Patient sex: M
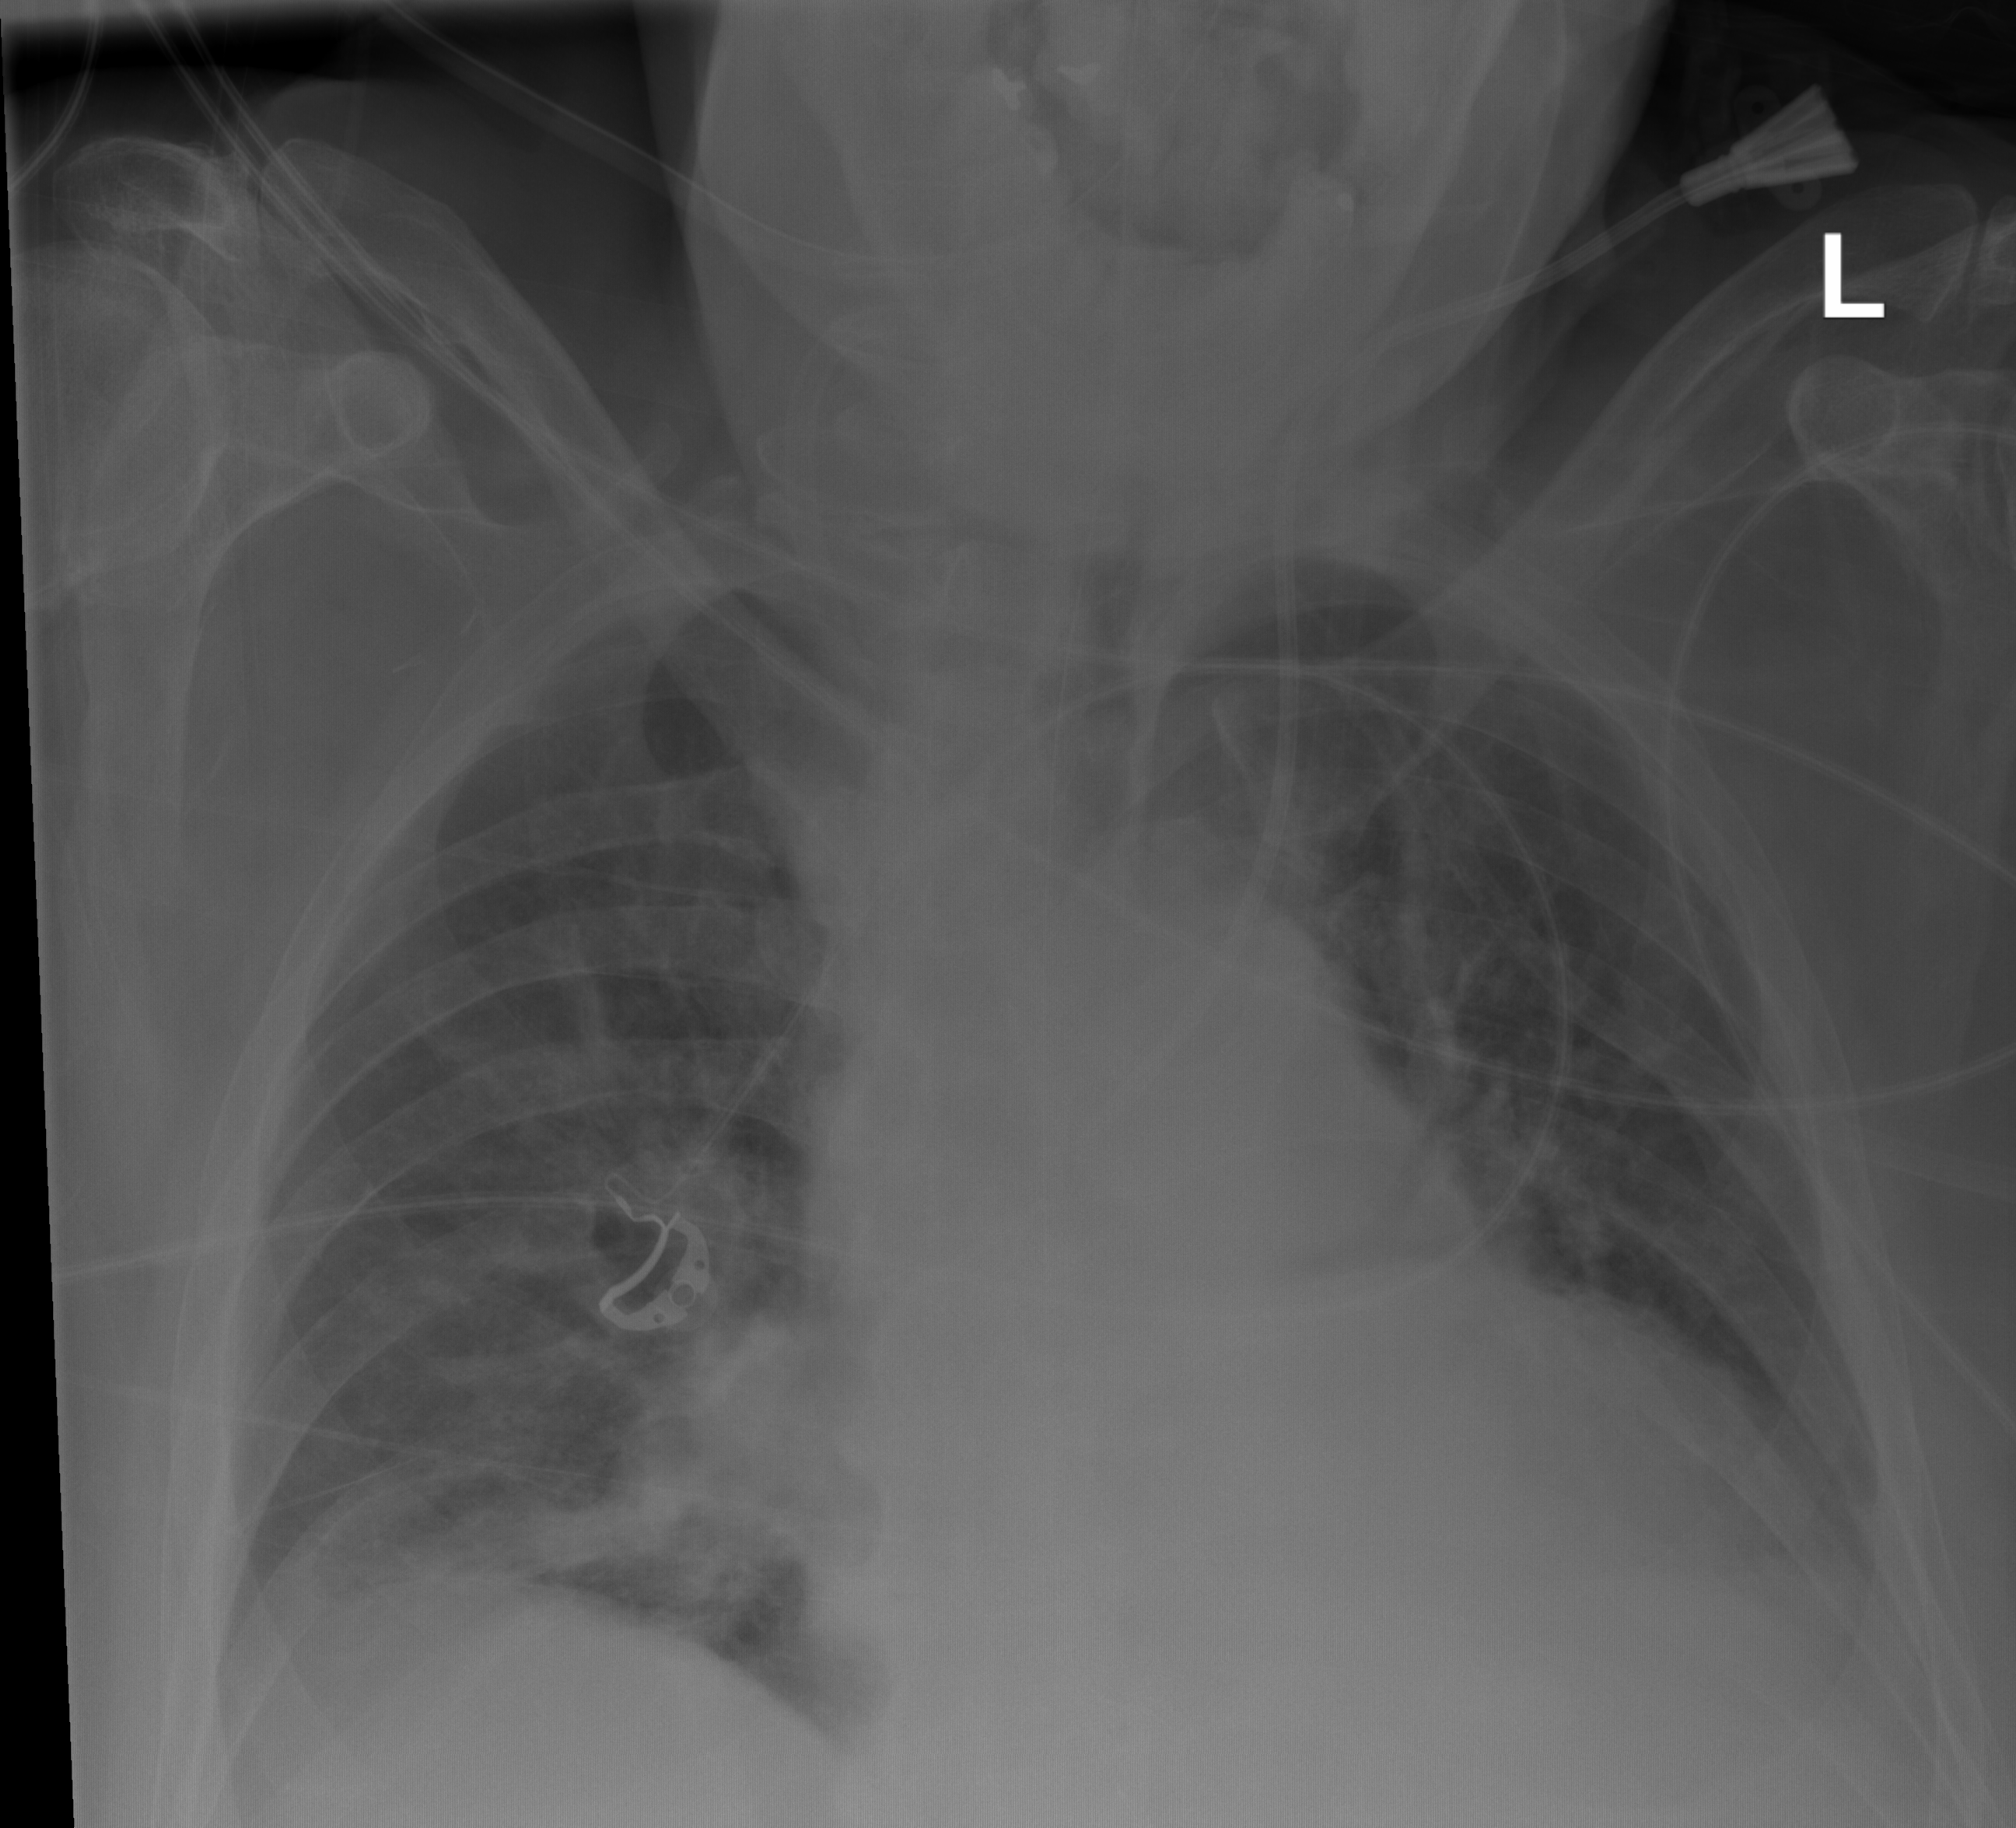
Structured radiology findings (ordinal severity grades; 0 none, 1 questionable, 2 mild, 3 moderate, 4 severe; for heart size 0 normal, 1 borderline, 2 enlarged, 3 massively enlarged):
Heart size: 1
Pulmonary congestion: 2
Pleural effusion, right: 0
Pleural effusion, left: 2
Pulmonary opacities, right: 0
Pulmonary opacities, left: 0
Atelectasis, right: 2
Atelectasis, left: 2